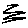
Label: zigzag